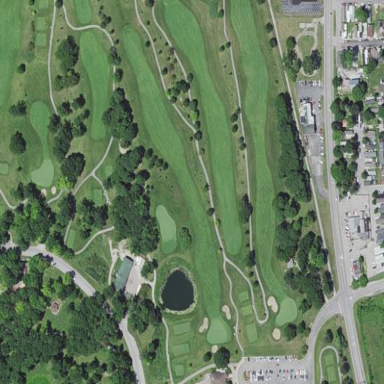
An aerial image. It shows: Well-maintained grassy area known as fairway on golf course.